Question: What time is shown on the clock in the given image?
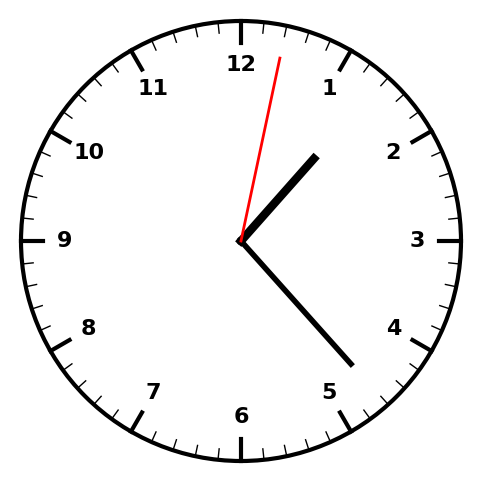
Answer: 01:23:02